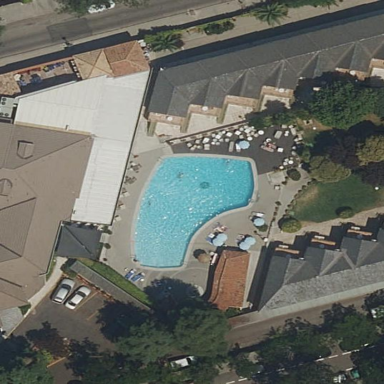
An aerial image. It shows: Swimming pool located in leisure land.